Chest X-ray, PA view. Patient: 38 years old, sex F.
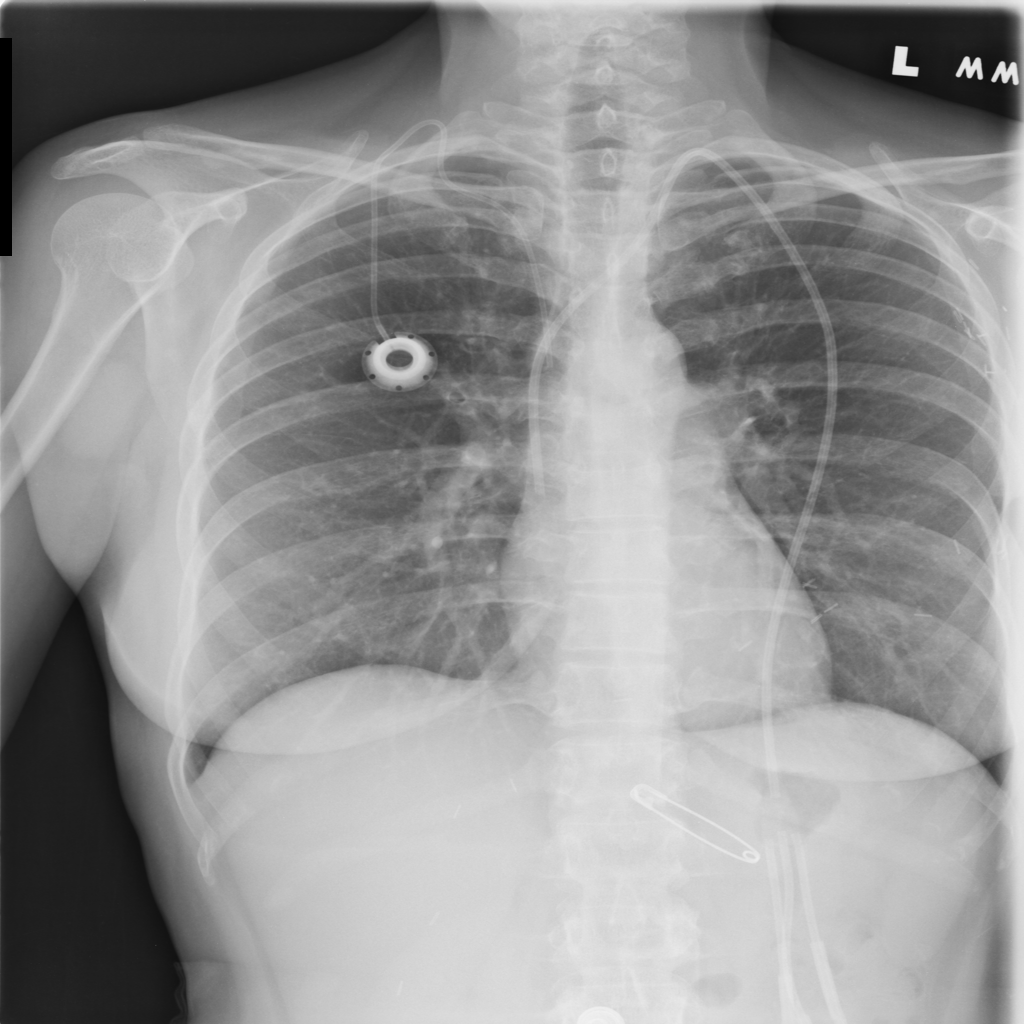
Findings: No Finding